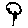
Label: tree